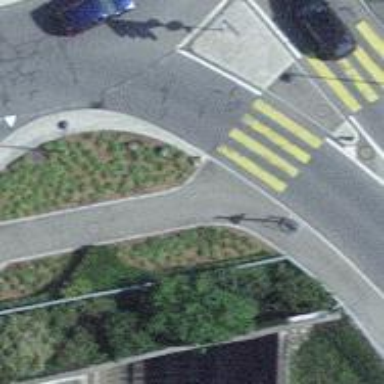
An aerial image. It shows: Zebra crossing on footway.